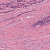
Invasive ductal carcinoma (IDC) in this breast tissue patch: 1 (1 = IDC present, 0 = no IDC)